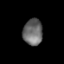
Tissue: lung
Cell type: B cells
Senescence score: 0.6207
Nuclear area (px): 503
Mean DAPI intensity: 106.107